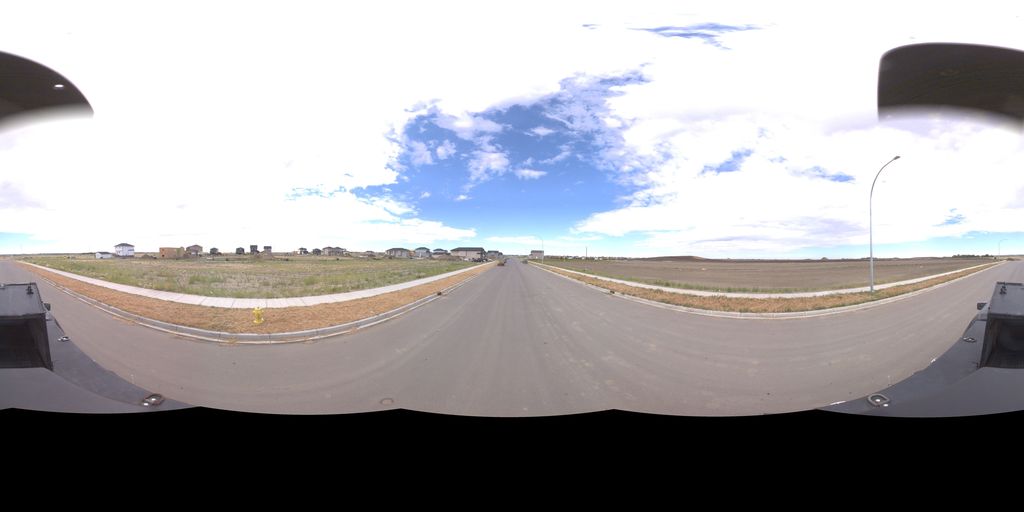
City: saskatoon